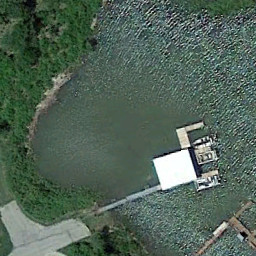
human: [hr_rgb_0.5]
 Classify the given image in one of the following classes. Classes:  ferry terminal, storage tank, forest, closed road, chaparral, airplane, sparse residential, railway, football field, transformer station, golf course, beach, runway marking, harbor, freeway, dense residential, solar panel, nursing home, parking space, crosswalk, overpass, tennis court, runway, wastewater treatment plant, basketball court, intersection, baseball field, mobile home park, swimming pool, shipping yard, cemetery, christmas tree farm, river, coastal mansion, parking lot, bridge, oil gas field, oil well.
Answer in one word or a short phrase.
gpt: ferry terminal